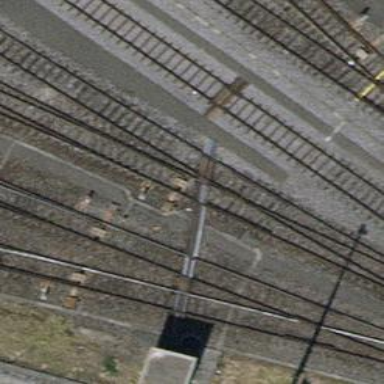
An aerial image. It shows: Railway switch.